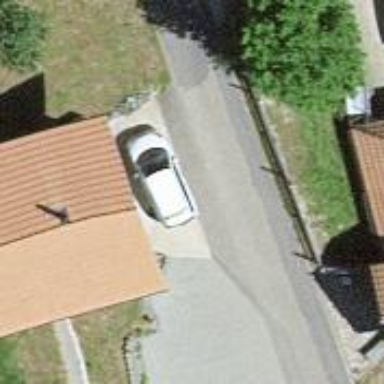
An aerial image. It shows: Garage building.